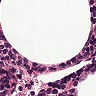
Metastatic tissue present: no